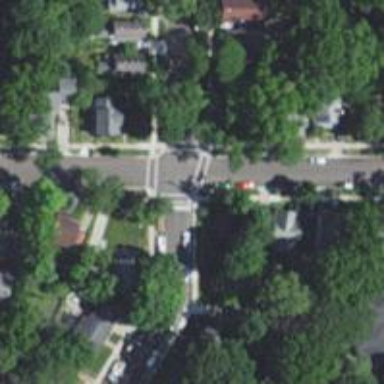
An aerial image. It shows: Marked road crossing.